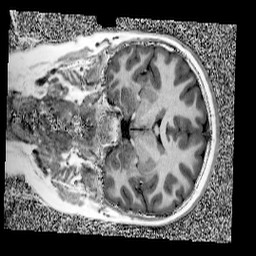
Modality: UNIT1
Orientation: coronal
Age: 9
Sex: female
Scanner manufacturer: siemens
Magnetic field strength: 3 T
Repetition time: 4 s
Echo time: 0.00303 s